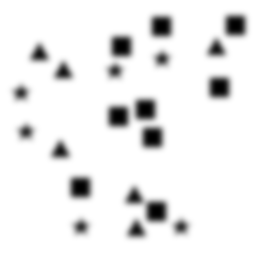
Squares: 9
Triangles: 6
Stars: 6
Total shapes: 21